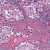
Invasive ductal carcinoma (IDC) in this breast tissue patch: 1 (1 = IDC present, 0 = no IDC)